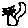
Label: cat